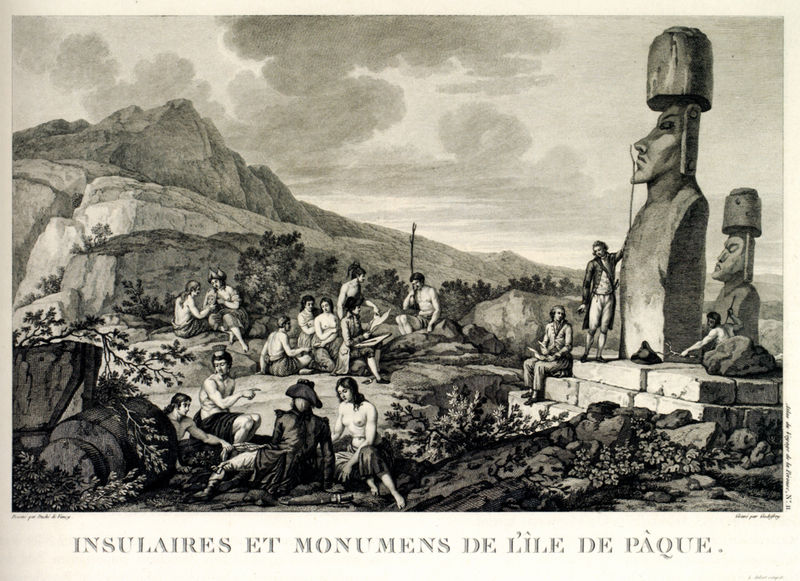
Titel: Bewohner und Monumente der Osterinseln
Künstler: Jean Godefroy
Institution: Privatbesitz
Schlagwörter: berg, blätter, dunkel, felsen, gott, himmel, kopf, nackt, schatten, weiß, wolken, bäume, frauen, landschaft, menschen, busen, frau, grau, hut, köpfe, licht, männer, schwarz, zeichnung, alt, gesichter, stein, steine, natur, büsche, gebüsch, sträucher, insel, figur, personen, pflanzen, wald, skulptur, statue, brüste, schrift, stab, berge, fels, gebirge, gipfel, grafik, graphik, rast, platz, besucher, figuren, französisch, treppe, hat, men, people, soldaten, white, women, black, face, gray, grey, sitting, woman, büste, print, stufen, fugen, tusche, unterschrift, zweig, denkmal, druck, schwarzweiss, radierung, stich, titel, buchstaben, volk, dreispitz, skulpturen, statuen, cloud, clouds, man, naked, nude, rock, rocks, sky, stone, head, hill, hills, landscape, mountain, nature, island, trees, village, uniform, plants, entdecker, drawing, paper, kraut, black and white, french, monument, sculpture, sailor, kolonialismus, kolonie, children, leaves, latein, ink, lagern, statues, statur, engraving, indianer, bare, branches, breasts, figure, couples, isle, travel, baby, spanier, pointing, stones, maori, eingeborene, expedition, schwearz, text, latei, einheimische, workers, monolith, entdeckung, measure, point, monumente, indians, easter, osterinseln, sträcucher, icon, barrel, blocks, sticks, foliage, osterinsel, colony, south sea, insulaner, indigenous, topless, boobs, tits, #titel, worship, conqueror, natives, excavation, sailer, lithographie, measuring, islands, visit, easter island, easter islands, islan, insulaiers, french empire, ile de pàque, paqu, paque, adventurer, abbildung, explores, stoneheadge, discover, indigenous people, easter isles, pascua, entecker, humboldt